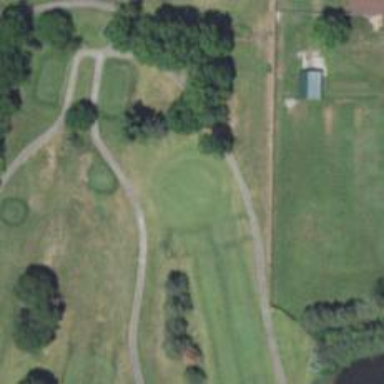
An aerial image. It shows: Golf hole.